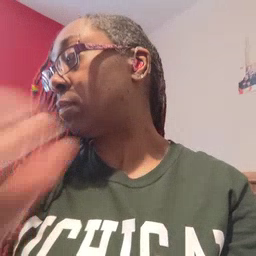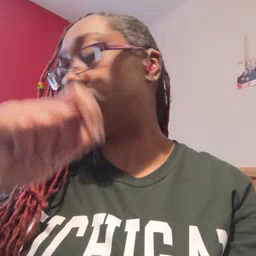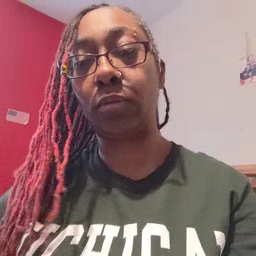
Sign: pencil